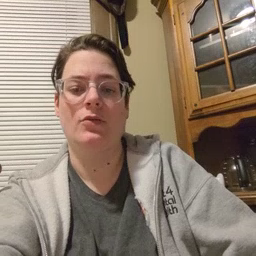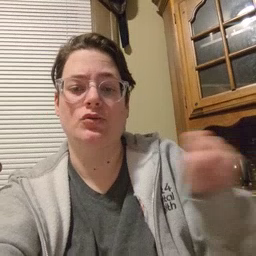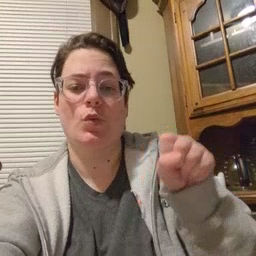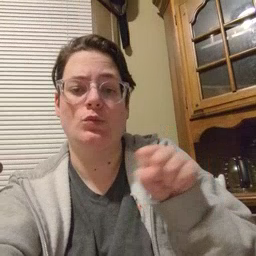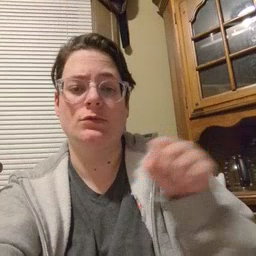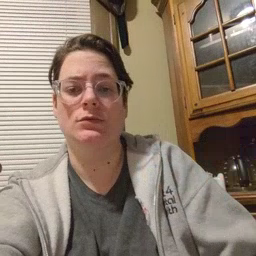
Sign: shoe